Question: I have a 'frameset' with 2 'frames' inside, the one on the top is opening a datepicker, but its not showing completely due to the lower frame...
I have tried increasing the 'z-index' of the 'ui-datepicker-div' but it's not working.
I'm posting an image so it can clarify any doubts about the question:

If this cannot be done, I'm open to new solutions (was thinking on opening a dialog, but I think it will be a mess).
Thanks in advance!
(I can't create a demo on jsFiddle cause apparently is not showing a frameset inside a frame)
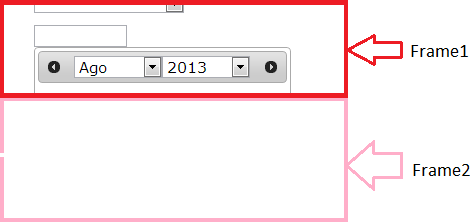
Answer: One solution (hack) would be that after the datepicker is shown, you could scroll to the bottom of the frame to display the whole datepicker.
Example:
'''
$(".myDatepickers").datepicker({
beforeShow: function(input, inst) {
// There's no On-/After Show event for datepicker (closest is beforeShow),
// so use a timeout-hack to wait until the datepicker has rendered
// and then scroll.
setTimeout(function() {
// Get the document height, but you could also get the position + size
// of the datepicker to scroll just so that the datepicker will show.
var scrollTo = $(document).height();
// And scroll to the new position.
$("html, body").scrollTop(scrollTo);
}, 500); // Increase/decrease the timeout as needed.
}
});
'''
If you have content after the datepicker, you can get the position of the datepicker and offset the size of the datepicker to get the scroll position.